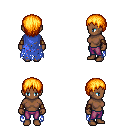
a pixel art fantasy rpg character, female body template, human, dark skin, blue tattered cape, magenta pants, light blonde plain hairstyle, cloth bracers, four views (front, back, left, right), 2x2 character sprite sheet, small pixel art, hard edges, no anti-aliasing